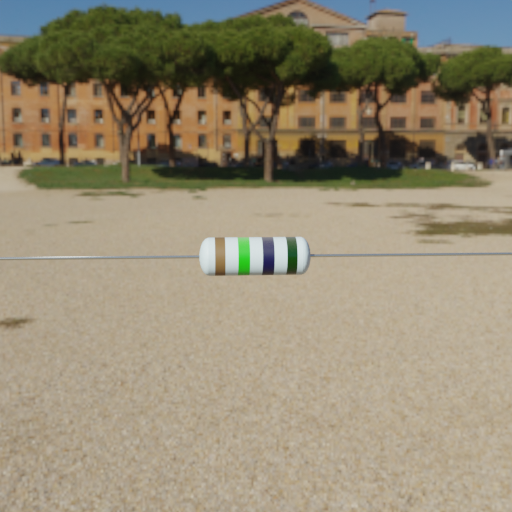
Resistor colour bands (in order): brown, green, black, black